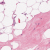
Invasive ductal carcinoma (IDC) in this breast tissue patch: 0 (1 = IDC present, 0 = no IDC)